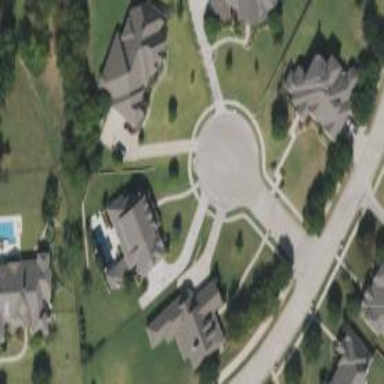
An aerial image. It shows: Driveway.